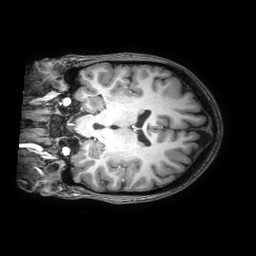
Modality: T1w
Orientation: coronal
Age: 18
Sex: female
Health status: healthy
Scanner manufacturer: philips
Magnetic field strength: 3 T
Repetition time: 0.0079 s
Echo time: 0.0035 s